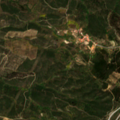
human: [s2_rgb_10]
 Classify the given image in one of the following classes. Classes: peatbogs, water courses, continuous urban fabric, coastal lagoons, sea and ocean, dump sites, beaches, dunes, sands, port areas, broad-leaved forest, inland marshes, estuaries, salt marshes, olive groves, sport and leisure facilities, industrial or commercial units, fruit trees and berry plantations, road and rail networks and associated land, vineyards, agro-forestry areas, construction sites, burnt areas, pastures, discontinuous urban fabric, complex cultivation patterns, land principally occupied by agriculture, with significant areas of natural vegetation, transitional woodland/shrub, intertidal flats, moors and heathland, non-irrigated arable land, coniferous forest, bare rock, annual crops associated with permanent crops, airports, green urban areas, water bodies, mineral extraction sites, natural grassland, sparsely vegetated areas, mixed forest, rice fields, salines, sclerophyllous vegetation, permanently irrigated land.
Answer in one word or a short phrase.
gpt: land principally occupied by agriculture, with significant areas of natural vegetation, broad-leaved forest, moors and heathland, transitional woodland/shrub